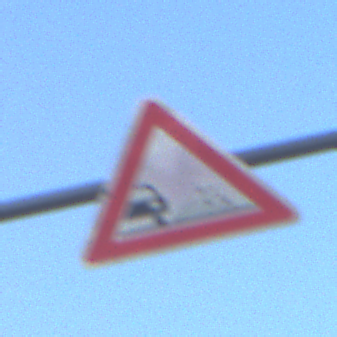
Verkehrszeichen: SplittSchotter
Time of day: Dawn
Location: Outdoor (Nature)
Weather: Clear
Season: NotSpecified
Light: Natural